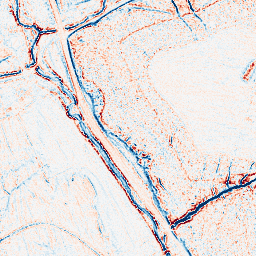
Category: edge_preserving
Decomposition family: anisotropic_diffusion
Decomposition parameters: iterations: 10
kappa: 10
gamma: 0.05
Upsampling method: bilinear
Upsampling parameters: scale: 2
Upsampling scale: 2